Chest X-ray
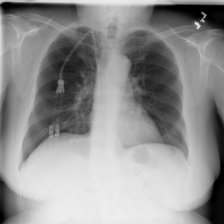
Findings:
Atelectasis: negative
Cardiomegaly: negative
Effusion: negative
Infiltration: negative
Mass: negative
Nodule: negative
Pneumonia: negative
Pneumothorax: negative
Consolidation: negative
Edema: negative
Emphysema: negative
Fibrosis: negative
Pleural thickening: negative
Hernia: negative